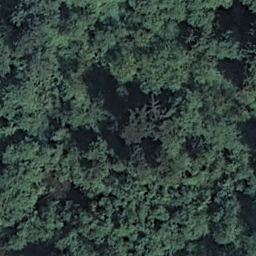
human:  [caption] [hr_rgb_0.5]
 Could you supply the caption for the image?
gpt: There are lots of dark green trees in the dense forest .

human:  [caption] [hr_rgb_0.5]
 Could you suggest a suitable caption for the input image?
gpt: There are lots of dark green plants in the dense forest .

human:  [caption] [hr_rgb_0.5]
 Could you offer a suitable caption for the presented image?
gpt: This is a dense forest with lots of dark green trees .

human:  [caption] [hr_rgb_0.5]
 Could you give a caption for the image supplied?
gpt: Lots of dark green trees constitute a dense forest .

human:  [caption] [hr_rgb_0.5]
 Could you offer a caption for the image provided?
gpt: Lots of dark green trees constitute a dense forest .